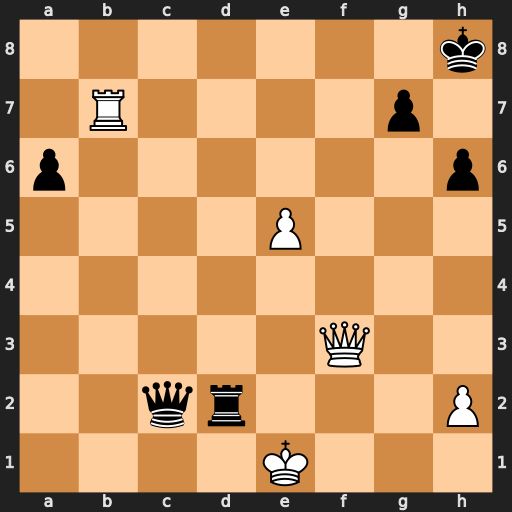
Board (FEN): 7k/1R4p1/p6p/4P3/8/5Q2/2qr3P/4K3
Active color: w
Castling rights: -
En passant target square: -
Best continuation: Qf8+ Kh7 Qxg7#